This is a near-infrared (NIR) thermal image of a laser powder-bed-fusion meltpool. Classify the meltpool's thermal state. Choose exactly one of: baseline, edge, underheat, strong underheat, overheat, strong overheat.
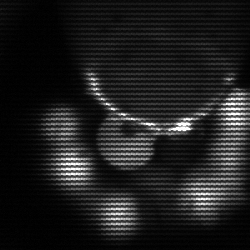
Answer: edge